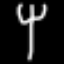
Label: fork